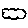
Label: cloud